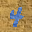
Label: 4